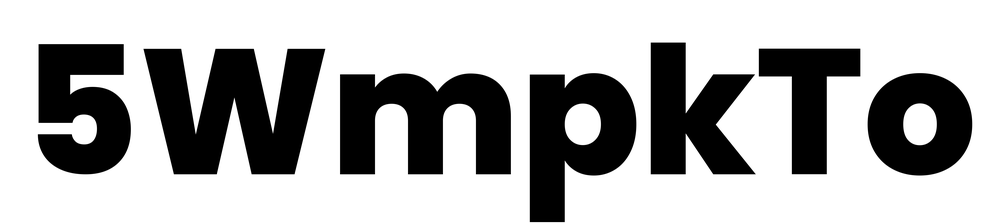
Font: Poppins-ExtraBold